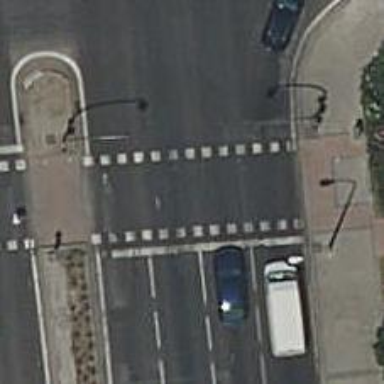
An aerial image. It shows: Crossing with traffic signals.